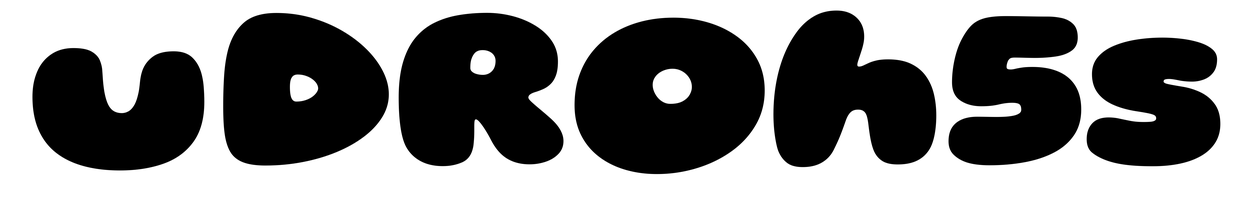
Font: Gluten_Black